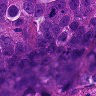
Metastatic tissue present: yes